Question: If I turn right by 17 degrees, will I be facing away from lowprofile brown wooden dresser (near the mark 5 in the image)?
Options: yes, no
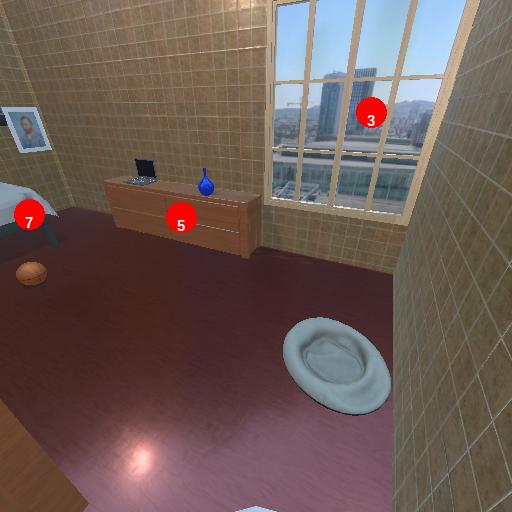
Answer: yes